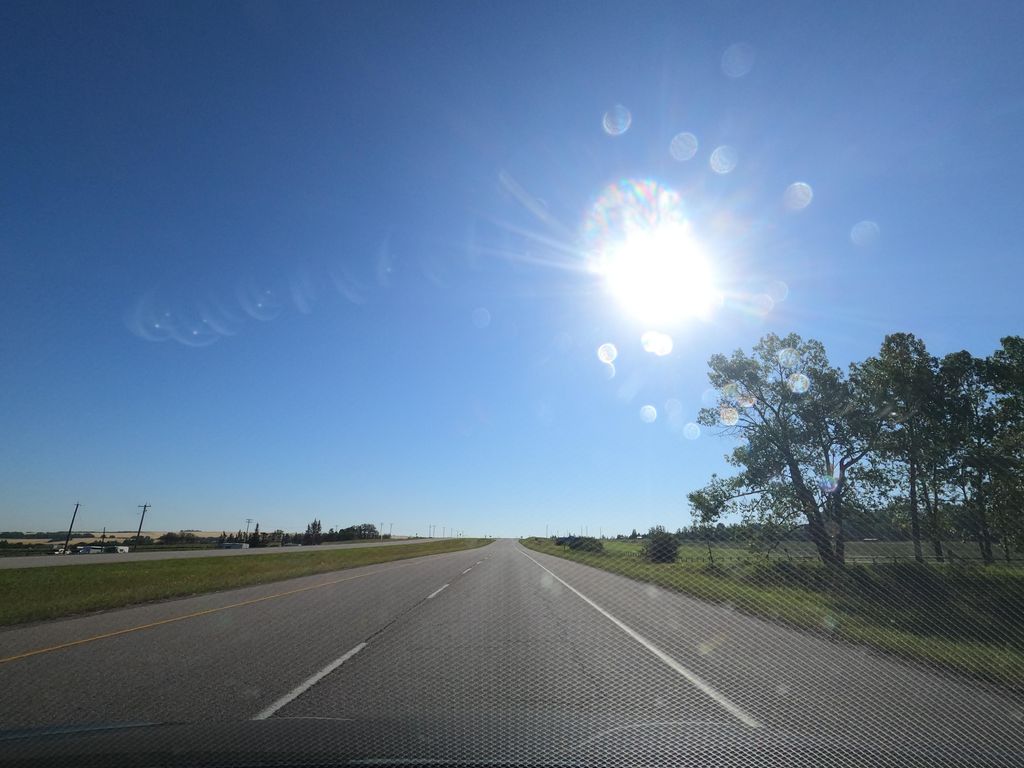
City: calgary